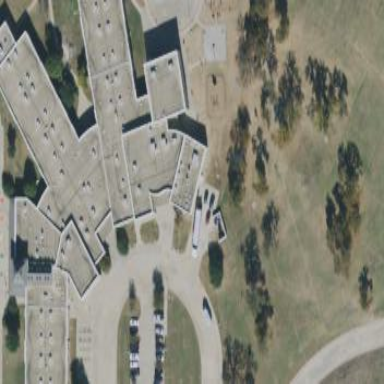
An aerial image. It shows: Elementary school.